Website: macys
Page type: store-pickup
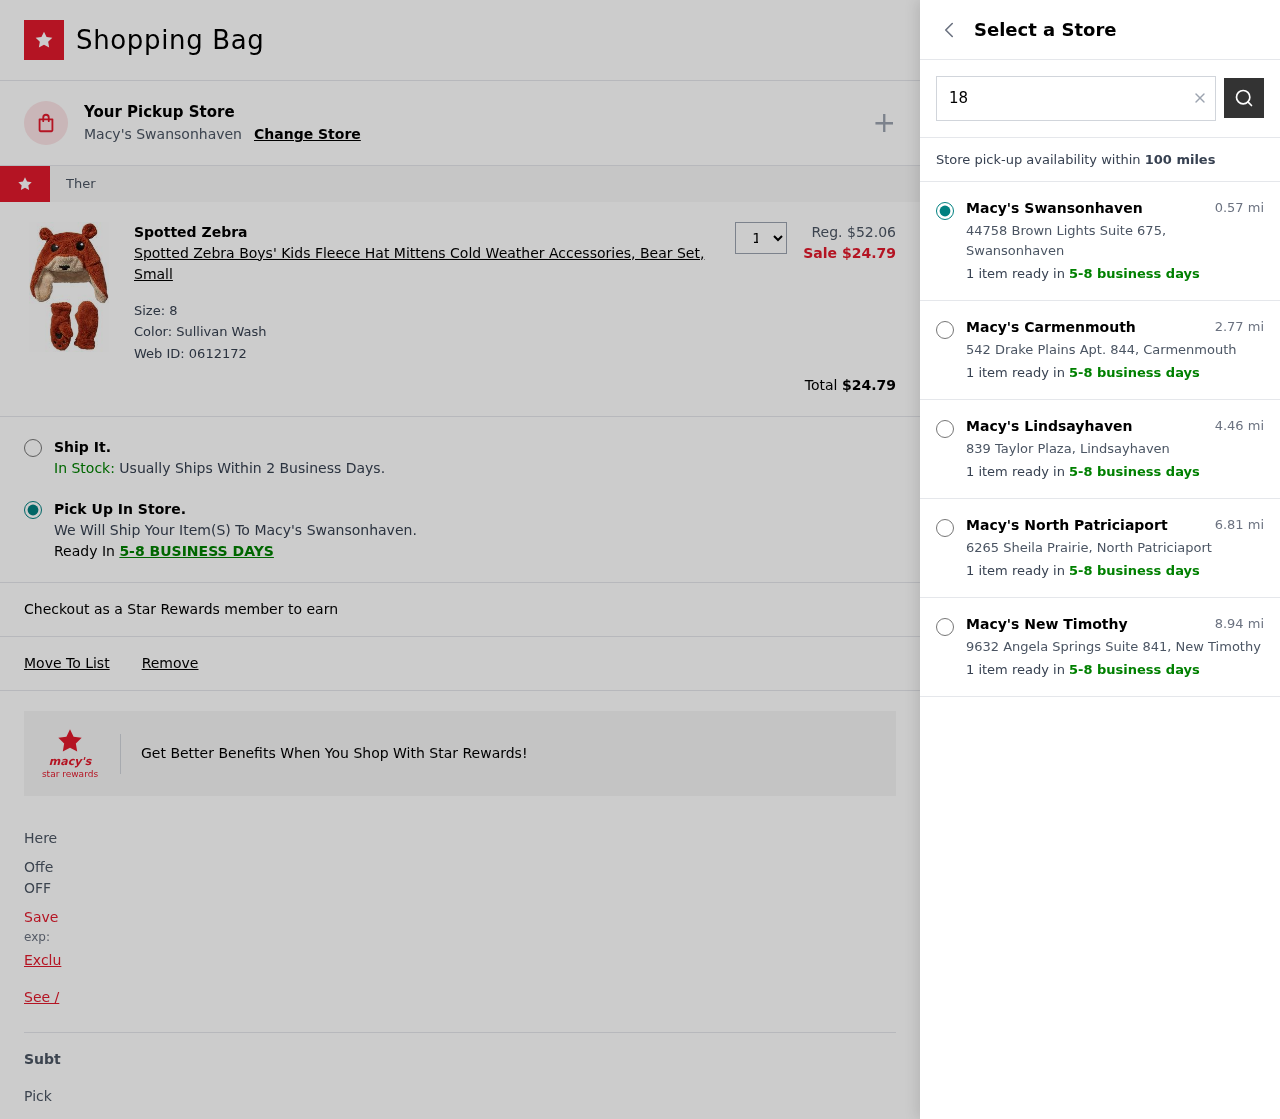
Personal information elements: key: PII_LOCATION1_CITY
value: Swansonhaven
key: PII_LOCATION1_STREET
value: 44758 Brown Lights Suite 675
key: PII_LOCATION2_CITY
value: Carmenmouth
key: PII_LOCATION2_STREET
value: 542 Drake Plains Apt. 844
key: PII_LOCATION3_CITY
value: Lindsayhaven
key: PII_LOCATION3_STREET
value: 839 Taylor Plaza
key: PII_LOCATION4_CITY
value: North Patriciaport
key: PII_LOCATION4_STREET
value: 6265 Sheila Prairie
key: PII_LOCATION5_CITY
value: New Timothy
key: PII_LOCATION5_STREET
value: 9632 Angela Springs Suite 841
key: PII_POSTCODE
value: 18954
Product elements: key: PRODUCT1_BRAND
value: Spotted Zebra
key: PRODUCT1_NAME
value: Spotted Zebra Boys' Kids Fleece Hat Mittens Cold Weather Accessories, Bear Set, Small
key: PRODUCT1_PRICE
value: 24.79
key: PRODUCT1_QUANTITY
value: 1
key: PRODUCT1_ORIGINAL_PRICE
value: $52.06
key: PRODUCT1_WEB_ID
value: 0612172
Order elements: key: ORDER_TOTAL
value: $24.79
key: ORDER_DELIVERY_DATE
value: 5-8 business days
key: ORDER_DELIVERY_DATE
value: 5-8 BUSINESS DAYS
Search elements: key: SEARCH_LOCATION
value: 18954